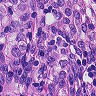
Metastatic tissue present: yes